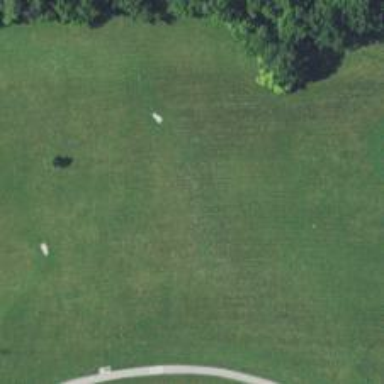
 perfect for leisurely sports activities."